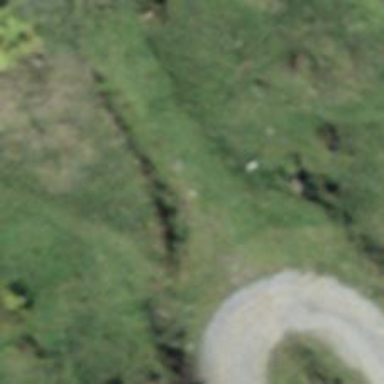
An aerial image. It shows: Grassy track with grade 5 track type.